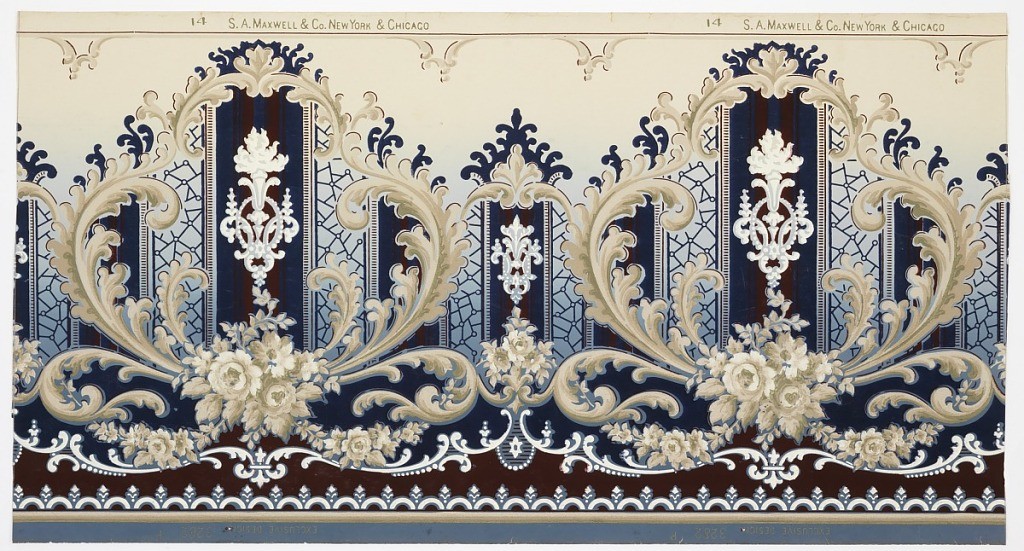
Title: Frieze
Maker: Maxwell & Co., S.A., Chicago, Illinois, USA
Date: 1905–1915
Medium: Machine-printed paper
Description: Large foliate medallions with white rose bouquets at bottom, torches at the center, and floral swags. Bottom has stripes and small floral arch motif, above which are scrolls with fleur-de-lis. Backgrond of medallions has stripes of solid color, horizontal lines, and mosaic-like pattern. Top has scrolls. Ground shades from blue to cream (bottom to top). Printed in dark red/brown, dark blue, green, white, and beige. Printed in top selvedge: "14 S. A. Maxwell & Co. New York & Chicago" Printed in bottom selvedge: "Exclusive Design 3282" "P"